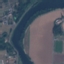
Land use / land cover class: River